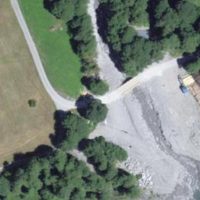
EUNIS habitat code: 50
Species observed at this site:
Campanula latifolia